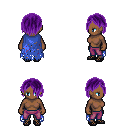
a pixel art fantasy rpg character, female body template, human, dark skin, blue tattered cape, magenta pants, purple bangs hairstyle, ghillies, four views (front, back, left, right), 2x2 character sprite sheet, small pixel art, hard edges, no anti-aliasing